Field crop: maize
Growth stage: 1
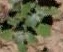
Species: chenopodium